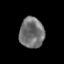
Tissue: prostate
Cell type: Epithelial cells
Senescence score: 0.322
Nuclear area (px): 736
Mean DAPI intensity: 114.057